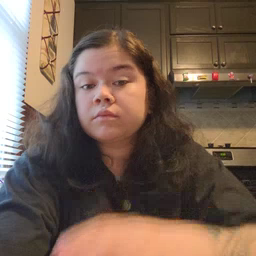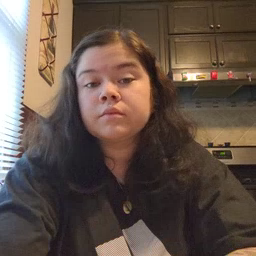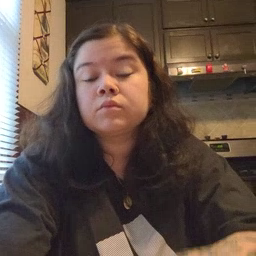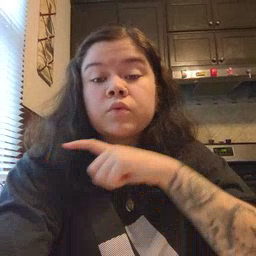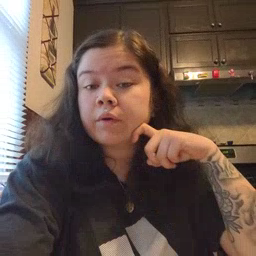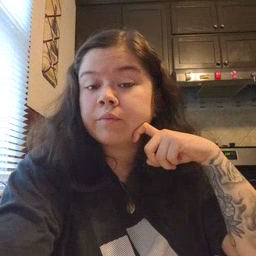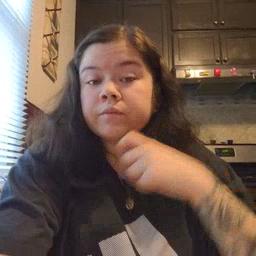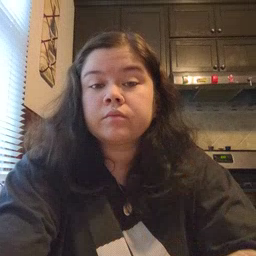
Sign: dry